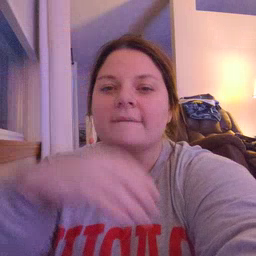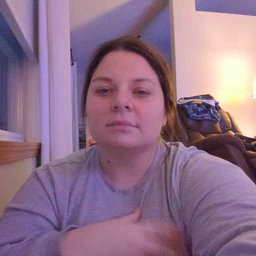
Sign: giraffe